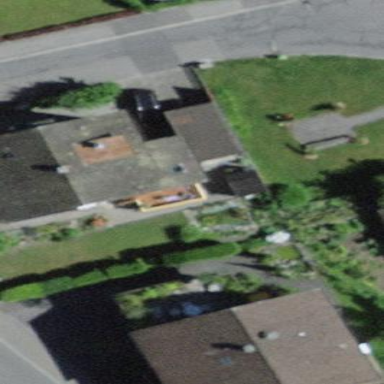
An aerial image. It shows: Residential building.